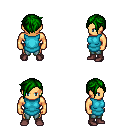
a pixel art fantasy rpg character, male body template, human, tanned skin, teal tunic, teal pants, green pixie cut hairstyle, maroon shoes, four views (front, back, left, right), 2x2 character sprite sheet, small pixel art, hard edges, no anti-aliasing